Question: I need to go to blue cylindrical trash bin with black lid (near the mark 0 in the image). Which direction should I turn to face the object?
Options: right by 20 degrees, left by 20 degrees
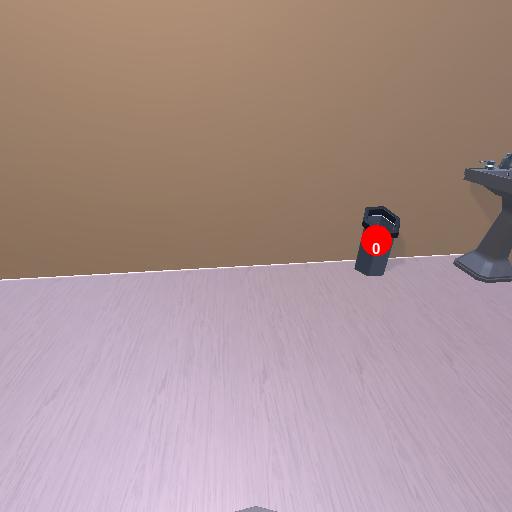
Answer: right by 20 degrees